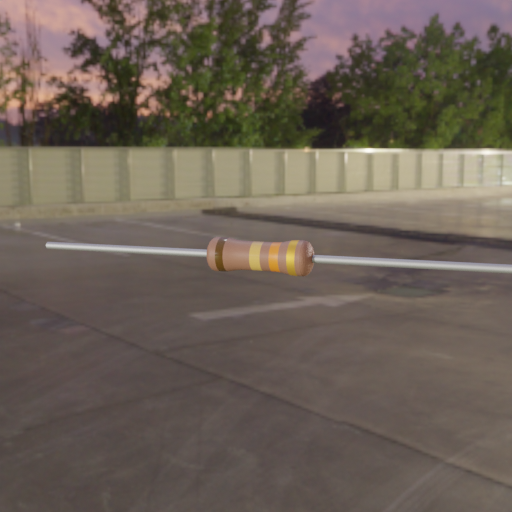
Resistor colour bands (in order): brown, gold, orange, gold